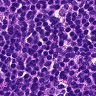
Metastatic tissue present: no